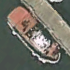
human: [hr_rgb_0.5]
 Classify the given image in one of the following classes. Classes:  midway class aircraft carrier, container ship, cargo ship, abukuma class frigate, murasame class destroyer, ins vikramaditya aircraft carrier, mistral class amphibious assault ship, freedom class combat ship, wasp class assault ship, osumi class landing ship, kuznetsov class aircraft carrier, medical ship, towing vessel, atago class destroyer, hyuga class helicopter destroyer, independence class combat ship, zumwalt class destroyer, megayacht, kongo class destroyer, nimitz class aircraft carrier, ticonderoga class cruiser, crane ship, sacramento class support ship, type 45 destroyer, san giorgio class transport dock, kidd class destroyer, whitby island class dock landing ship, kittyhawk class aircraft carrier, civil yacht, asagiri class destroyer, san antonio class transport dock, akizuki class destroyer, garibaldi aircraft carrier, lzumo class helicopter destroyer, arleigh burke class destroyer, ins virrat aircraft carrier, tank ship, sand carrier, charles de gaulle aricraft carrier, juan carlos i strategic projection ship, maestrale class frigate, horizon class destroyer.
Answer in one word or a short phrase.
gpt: Towing vessel